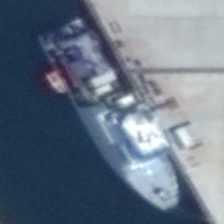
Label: civil